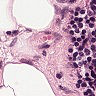
Metastatic tissue present: no